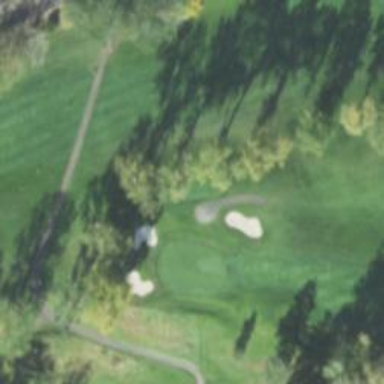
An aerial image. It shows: Path for both road and golf.